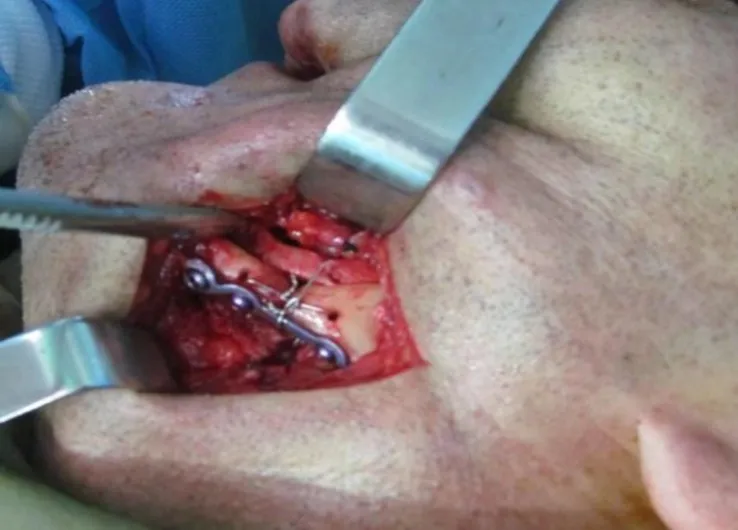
Miniplate at the inferior border of mandible used for internal fixation of fracture.
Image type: medical_photograph (other_medical_photograph)